Field crop: maize
Growth stage: 1
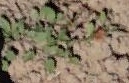
Species: convolvulus